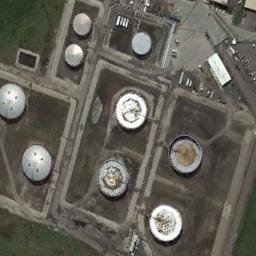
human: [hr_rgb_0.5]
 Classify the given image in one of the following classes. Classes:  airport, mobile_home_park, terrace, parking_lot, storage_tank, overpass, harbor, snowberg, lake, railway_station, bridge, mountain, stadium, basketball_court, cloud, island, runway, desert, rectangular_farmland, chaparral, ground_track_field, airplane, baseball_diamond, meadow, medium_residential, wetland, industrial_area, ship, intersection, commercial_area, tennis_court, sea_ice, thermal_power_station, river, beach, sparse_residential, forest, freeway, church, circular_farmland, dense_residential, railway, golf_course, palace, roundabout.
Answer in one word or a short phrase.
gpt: storage_tank